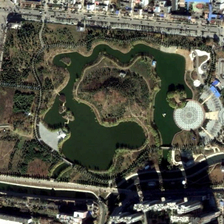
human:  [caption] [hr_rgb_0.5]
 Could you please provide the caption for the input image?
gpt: two islands in the lake surrounded by green trees .

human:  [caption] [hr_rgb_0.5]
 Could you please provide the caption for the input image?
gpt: a house is on the island and a ferris wheel is in the park .

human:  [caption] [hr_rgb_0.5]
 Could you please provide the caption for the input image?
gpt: many buildings are around a park with some green trees and an irregular pond .

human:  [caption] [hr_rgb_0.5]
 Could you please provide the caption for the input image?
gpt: many buildings are around a park with some green trees and an irregular pond .

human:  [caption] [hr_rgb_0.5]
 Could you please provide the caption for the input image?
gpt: two islands in the lake surrounded by green trees .